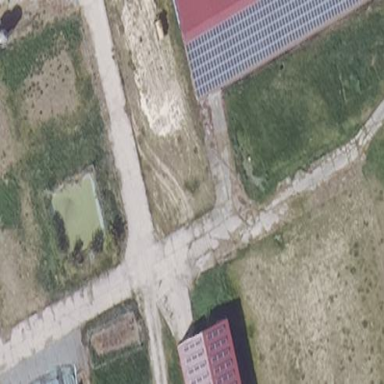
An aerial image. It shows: Flat-roofed grey farm auxiliary building.